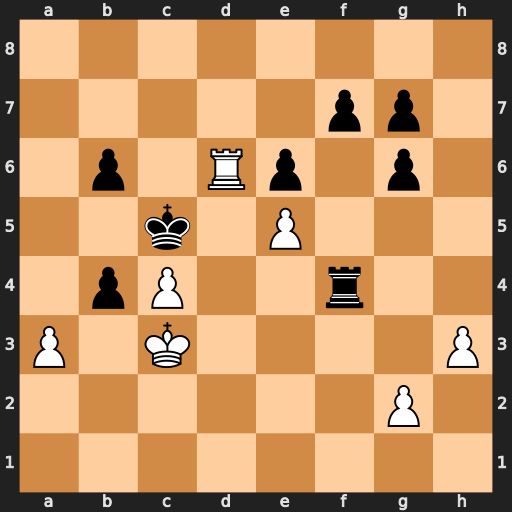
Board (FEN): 8/5pp1/1p1Rp1p1/2k1P3/1pP2r2/P1K4P/6P1/8
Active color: w
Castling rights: -
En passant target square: -
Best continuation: axb4#